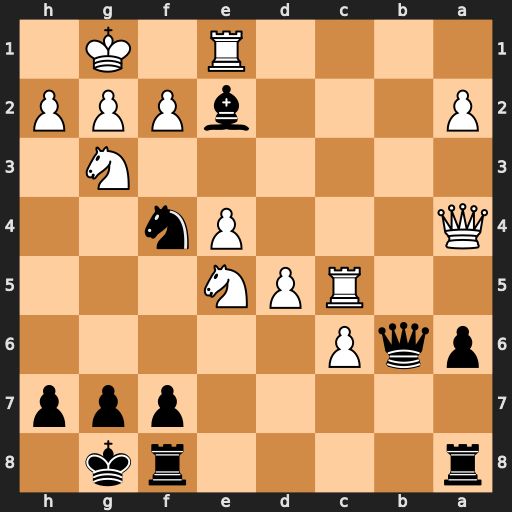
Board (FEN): r4rk1/5ppp/pqP5/2RPN3/Q3Pn2/6N1/P3bPPP/4R1K1
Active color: b
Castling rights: -
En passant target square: -
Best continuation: Qxc5 Nxe2 Nxe2+